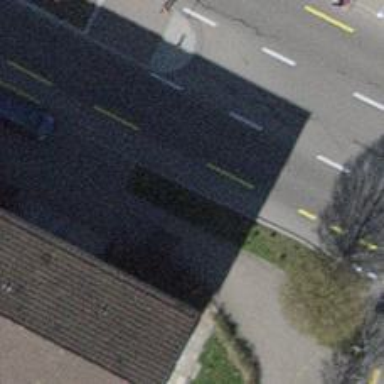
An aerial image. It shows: Marked crossing on the road.